Interaction volume radius: 5 \u00c5
Interaction volume height: 25 \u00c5
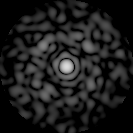
Disorder parameter: 0.8109